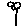
Label: flower